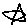
Label: star